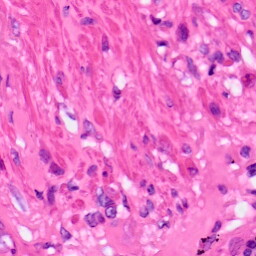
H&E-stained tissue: Lung